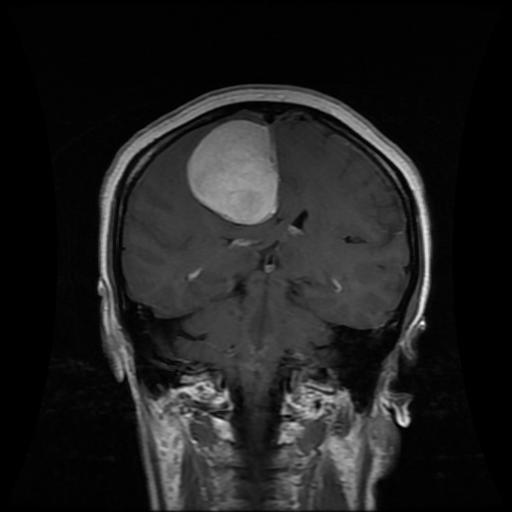
Label: meningioma